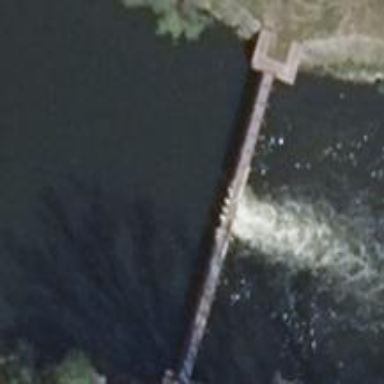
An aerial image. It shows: Weir in waterway.